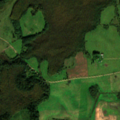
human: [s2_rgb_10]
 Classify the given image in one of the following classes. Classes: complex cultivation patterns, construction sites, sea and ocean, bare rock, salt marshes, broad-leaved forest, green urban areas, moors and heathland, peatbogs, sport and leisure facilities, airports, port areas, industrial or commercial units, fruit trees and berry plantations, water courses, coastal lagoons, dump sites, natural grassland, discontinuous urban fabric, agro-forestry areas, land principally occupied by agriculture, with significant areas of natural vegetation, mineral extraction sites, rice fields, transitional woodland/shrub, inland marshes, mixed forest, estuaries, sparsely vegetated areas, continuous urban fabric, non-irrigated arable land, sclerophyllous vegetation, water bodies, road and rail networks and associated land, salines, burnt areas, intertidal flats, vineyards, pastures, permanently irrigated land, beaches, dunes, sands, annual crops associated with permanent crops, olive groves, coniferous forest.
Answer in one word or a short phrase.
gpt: pastures, complex cultivation patterns, broad-leaved forest, mixed forest, transitional woodland/shrub